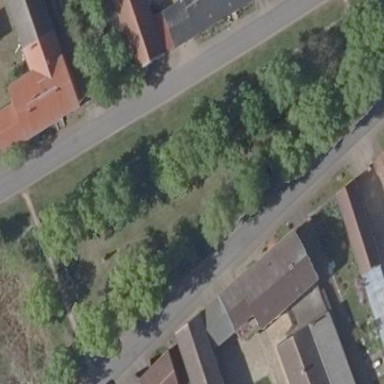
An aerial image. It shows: Village green area.